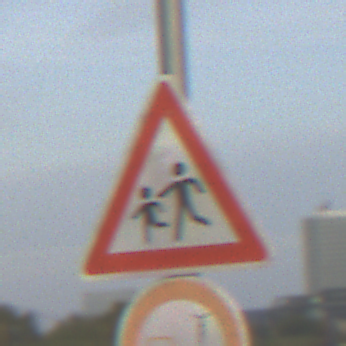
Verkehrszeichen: KinderRechts
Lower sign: VerbotUeberholenEinspurigeFahrzeuge
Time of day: SunriseSunset
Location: Outdoor (Urban)
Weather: PartlyCloudy
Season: NotSpecified
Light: Natural